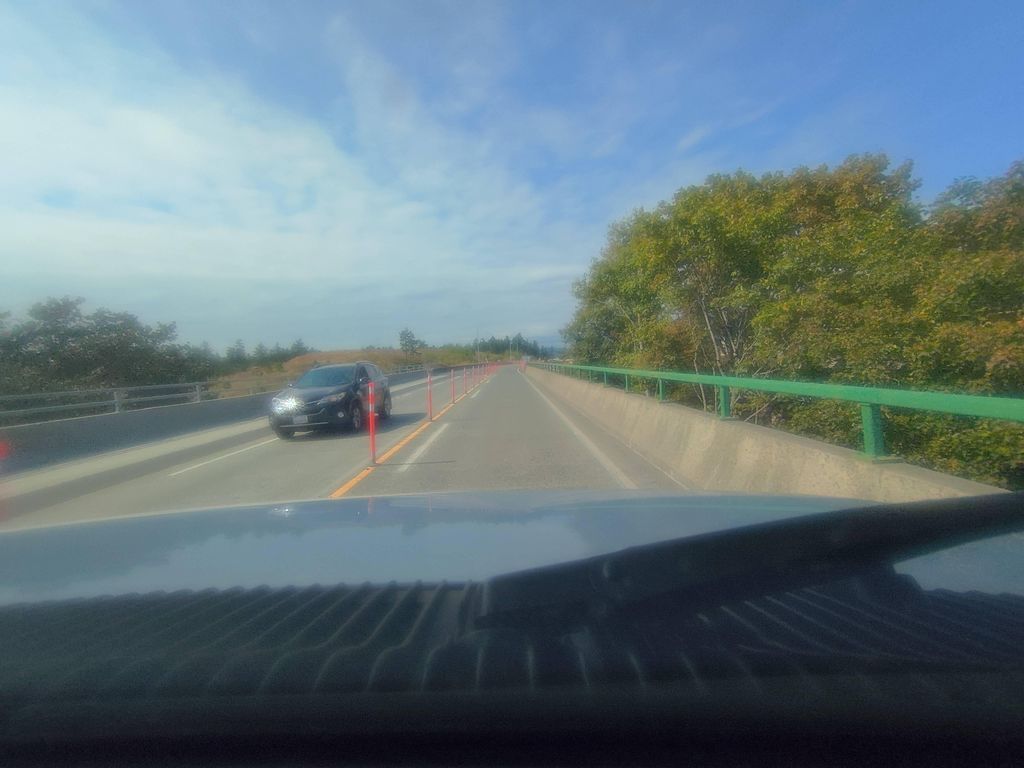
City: victoria